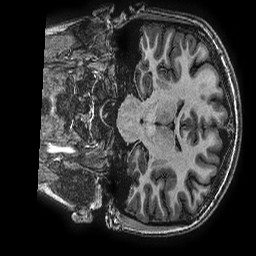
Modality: T1w
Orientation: coronal
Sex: female
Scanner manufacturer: ge
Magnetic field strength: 3 T
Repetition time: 0.00766 s
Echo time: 0.003476 s